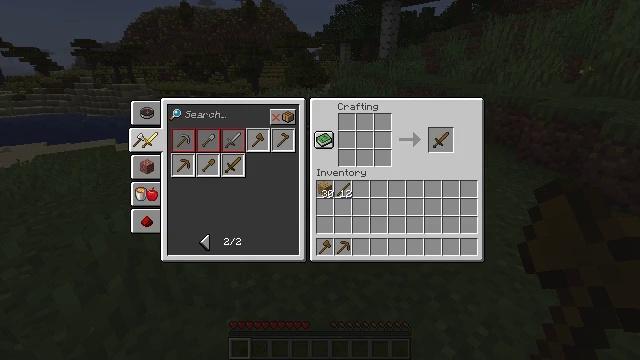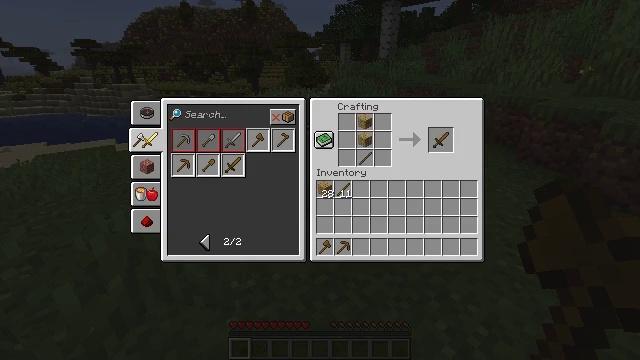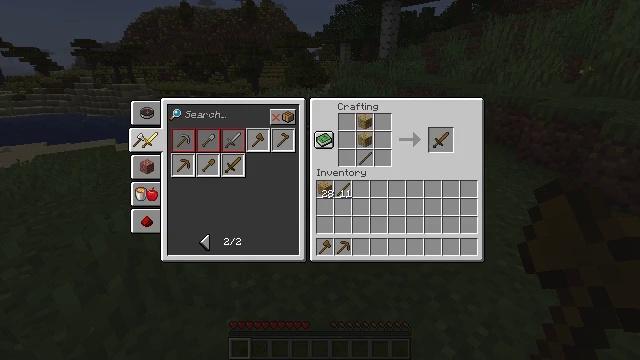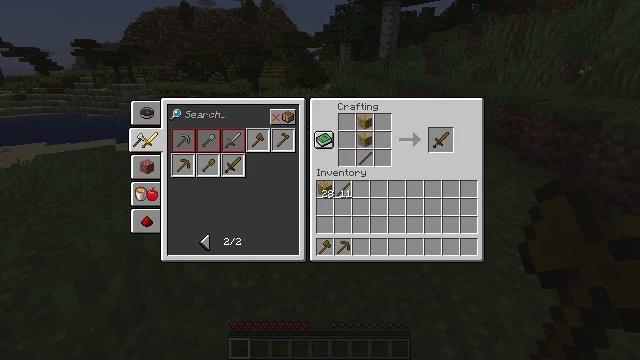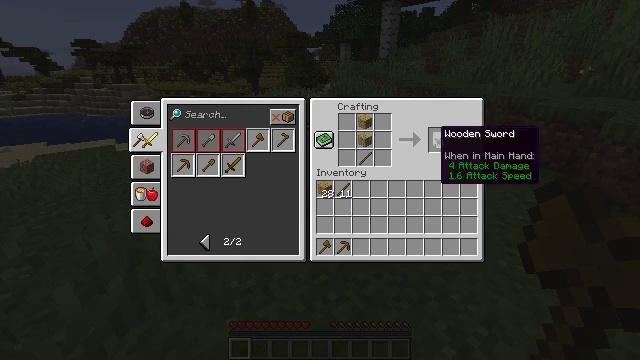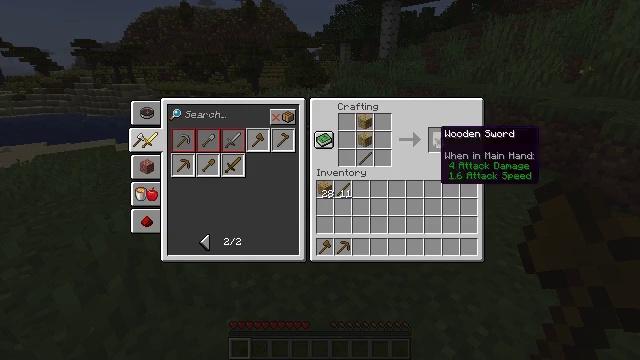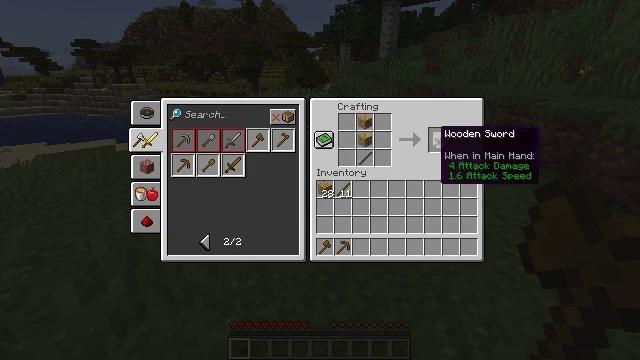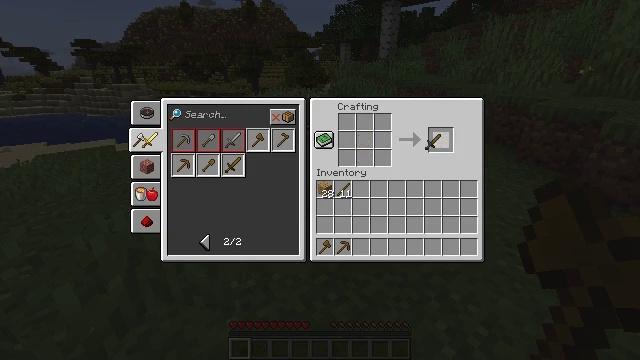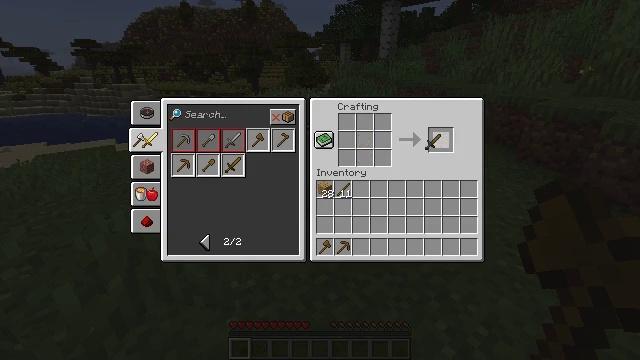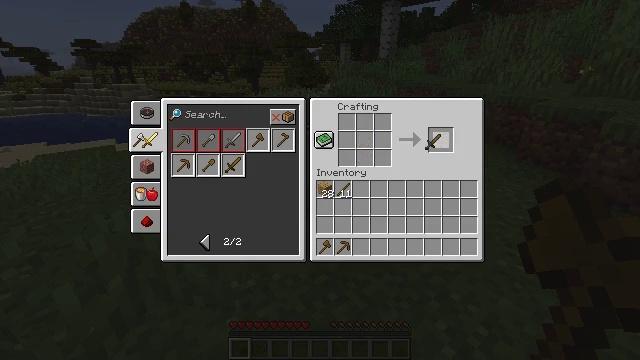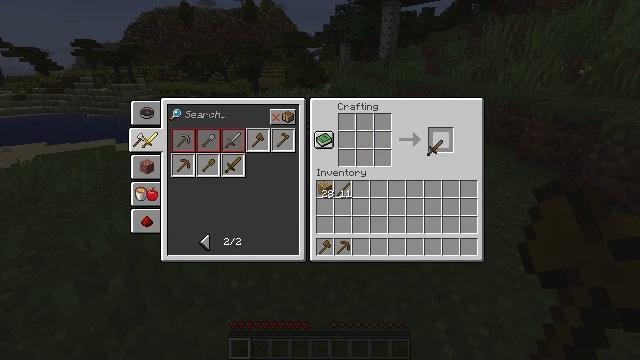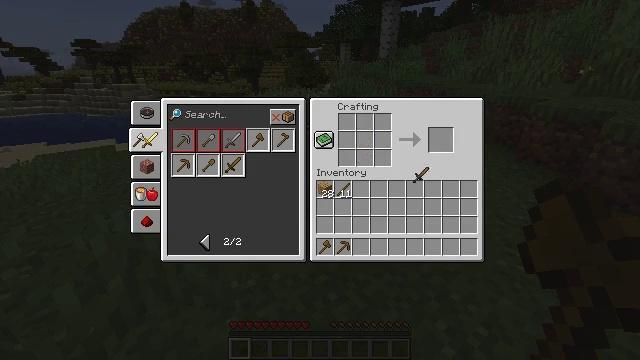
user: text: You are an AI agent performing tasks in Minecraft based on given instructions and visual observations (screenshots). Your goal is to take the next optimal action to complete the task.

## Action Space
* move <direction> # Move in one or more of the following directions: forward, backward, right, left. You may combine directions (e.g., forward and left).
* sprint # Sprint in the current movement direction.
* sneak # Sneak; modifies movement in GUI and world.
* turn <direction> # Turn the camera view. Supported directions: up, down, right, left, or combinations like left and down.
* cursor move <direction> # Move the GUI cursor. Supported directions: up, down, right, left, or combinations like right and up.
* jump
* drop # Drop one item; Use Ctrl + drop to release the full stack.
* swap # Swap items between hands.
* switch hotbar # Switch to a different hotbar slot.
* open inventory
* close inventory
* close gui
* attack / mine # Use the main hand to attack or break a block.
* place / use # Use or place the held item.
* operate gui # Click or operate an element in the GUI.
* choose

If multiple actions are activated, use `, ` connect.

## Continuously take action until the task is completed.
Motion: motion action
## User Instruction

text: Put planks and a stick in the crafting grid to create a wooden sword.
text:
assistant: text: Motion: cursor move right
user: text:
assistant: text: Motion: no_op
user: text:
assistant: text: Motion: no_op
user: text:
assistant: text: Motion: no_op
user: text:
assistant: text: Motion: no_op
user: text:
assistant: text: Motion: no_op
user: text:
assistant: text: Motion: operate gui
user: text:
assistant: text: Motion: operate gui
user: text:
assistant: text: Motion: no_op
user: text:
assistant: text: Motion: no_op
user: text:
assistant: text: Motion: cursor move left and down
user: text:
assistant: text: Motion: no_op